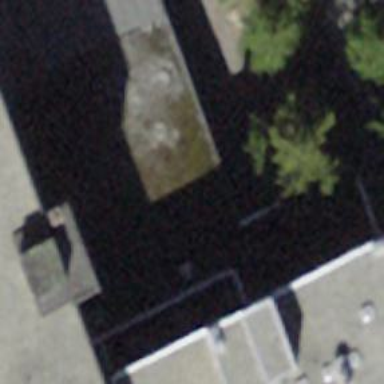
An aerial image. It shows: Building with flat roof colored dark slate gray.